Question: I would like to know how many users register every day.
But i don't have any idea how to make that.
You can find below the table.

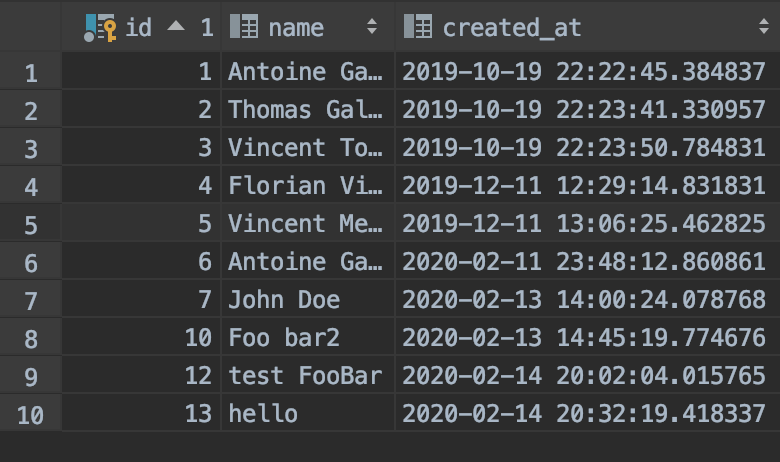
Answer: You use 'group by', assuming that "register" is defined by the 'created_at' column:
'''
select created_at::date, count(*) as num_created_users
from users
group by created_at::date;
'''